Question: I have one NSTextView containing formatted text and embedded images like following.

I want convert above into plain text like following:
'''
Hi this is test data (...picture...)This is colored text.
'''
Thanks
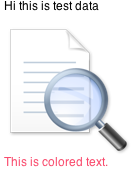
Answer: After trying few hours i came up with the following solution for my own requirement.Please let me know if we can have better way to do that.
I have created NSString category with following code:
'''
+ (NSString *)plainTextFromRTFD:(NSTextStorage *)aTextStorage
attachmentString:(NSString *)aString {
NSString *returnString = @"";
//Default value of aString, If nil
if (aString == nil) {
aString = @"(...Attachment...)";
}
if (aTextStorage && aString) {
//Initialize NSMutableString object to hold plain text
NSMutableString *plainText = [[NSMutableString alloc] init];
//Loop through all the attributes one-by-one to identify the NSAttachment
for(int i =0;i<[aTextStorage length];i++) {
NSDictionary *attr= [aTextStorage attributesAtIndex:i effectiveRange:NULL];
//Check whether attribute contains NSAttachment or not
if ([attr objectForKey:@"NSAttachment"] != nil) {
//Replace NSTextAttachment with attachmentString value
[plainText appendFormat:@"%@",aString];
} else {
//Add character to plain text
[plainText appendFormat:@"%@",[[[aTextStorage characters] objectAtIndex:i] string]];
}
}
//copy NSString from NSMutableString
returnString = [plainText copy];
//release NSMutableString
[plainText release];
}
return [returnString stringByReplacingOccurrencesOfString:@"
" withString:@" "];}
'''
And, i am using it like following:
'''
NSLog(@"%@",[NSString plainTextFromRTFD:[contentView textStorage] attachmentString:nil]);
'''
Where contentView is NSTextView.